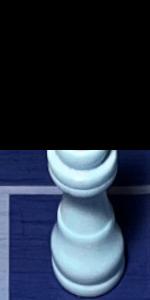
Label: King_White